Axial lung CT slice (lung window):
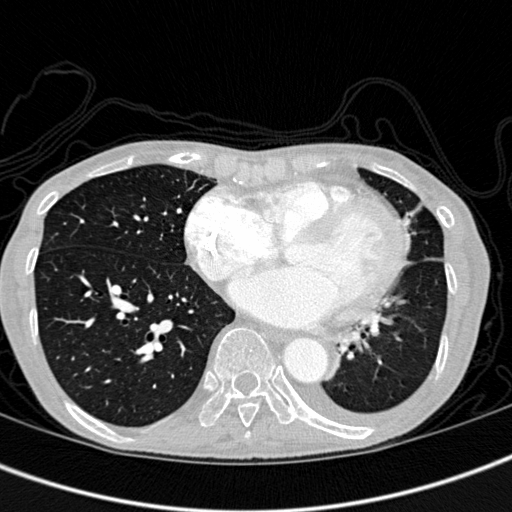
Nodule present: no